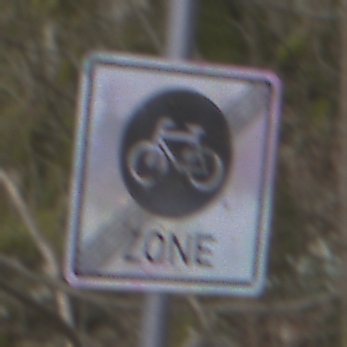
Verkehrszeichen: EndeFahrradzone
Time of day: MorningAfternoon
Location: Outdoor (Nature)
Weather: PartlyCloudy
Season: NotSpecified
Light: Natural